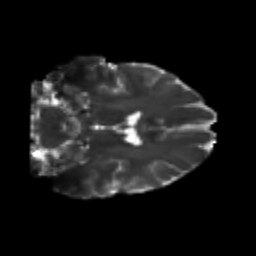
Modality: T2w
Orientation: coronal
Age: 25
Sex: male
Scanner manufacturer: siemens
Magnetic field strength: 3 T
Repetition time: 3.5 s
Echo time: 0.113 s